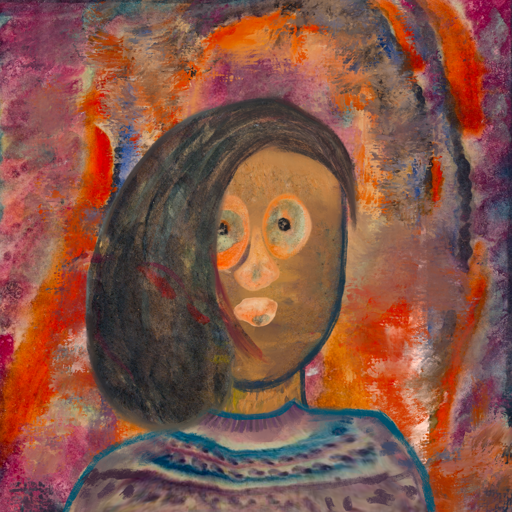
Background: Experience, Head And Neck Front: In_The_Sun, Face Front: Childish, Bust: HillGirl, Hair Front: Gypsy_Mother, Head Accessory: Blank, Second Necklace: Blank, Necklace: Blank, Baby: Blank